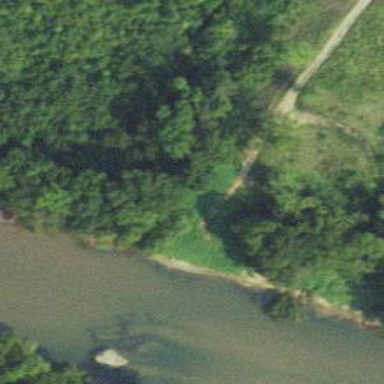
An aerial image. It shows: Unclassified road on bridge.